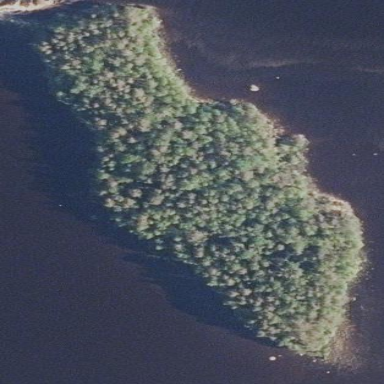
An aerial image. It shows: Islet.